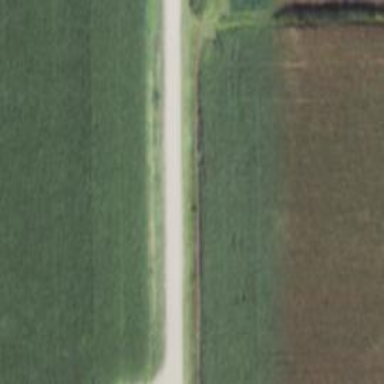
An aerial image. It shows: Unclassified road.